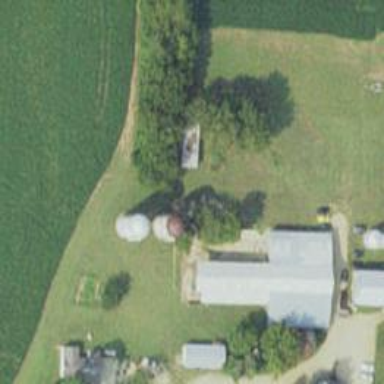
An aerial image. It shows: Silo.